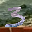
Label: 3